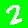
Digit: 2